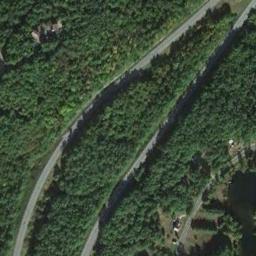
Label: freeway